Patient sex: M
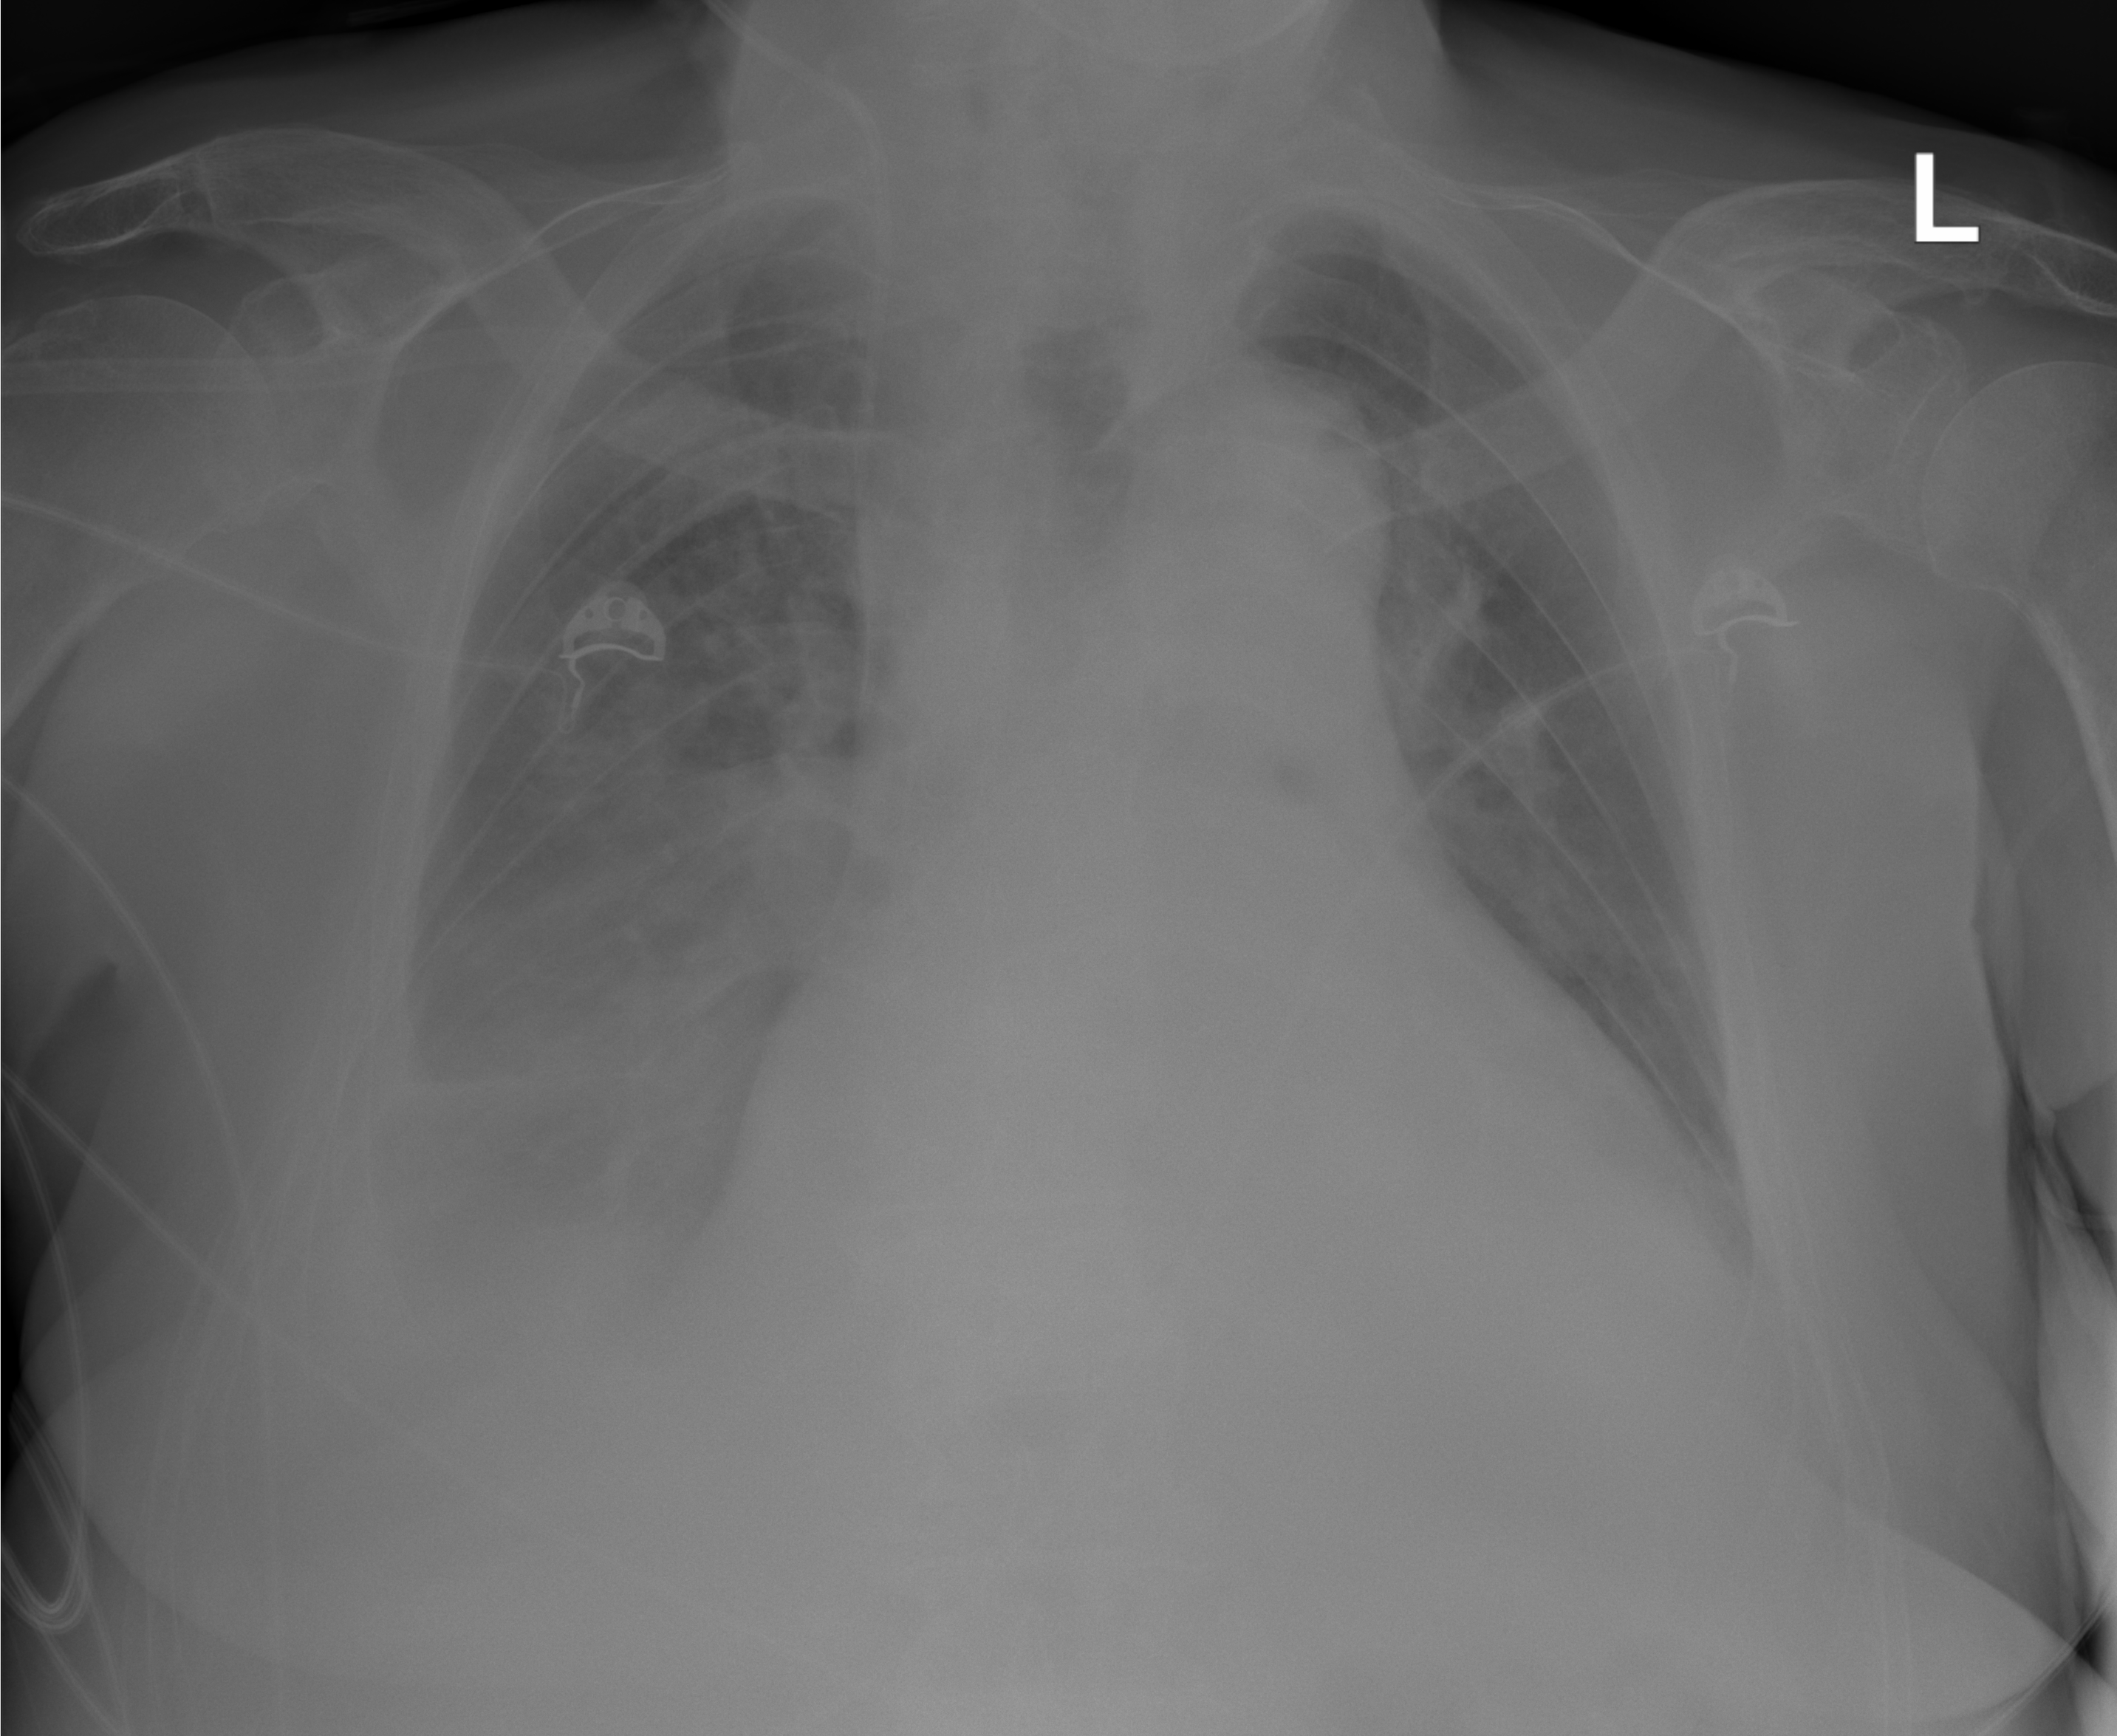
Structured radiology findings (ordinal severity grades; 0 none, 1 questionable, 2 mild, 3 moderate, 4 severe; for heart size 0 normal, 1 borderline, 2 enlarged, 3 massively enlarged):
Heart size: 3
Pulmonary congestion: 3
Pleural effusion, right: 3
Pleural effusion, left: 2
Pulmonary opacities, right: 1
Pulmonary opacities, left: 1
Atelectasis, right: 3
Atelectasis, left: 2